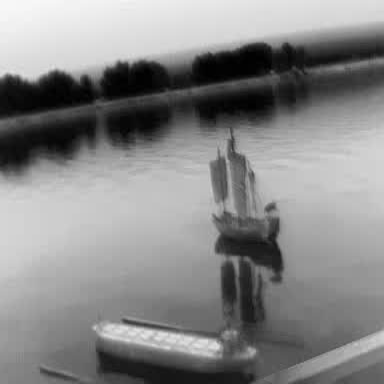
There are two objects shown in the infrared image, including a sailboat, and a liner.